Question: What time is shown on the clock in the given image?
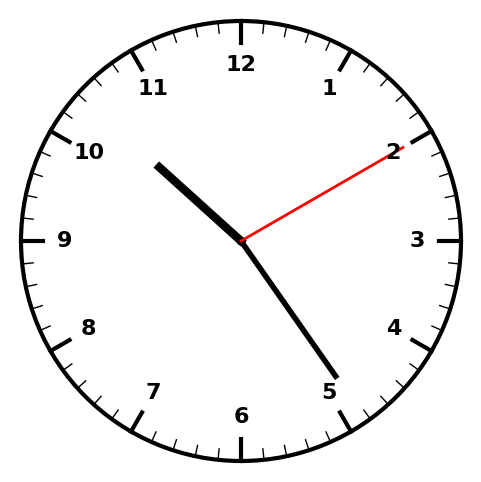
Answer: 10:24:10